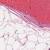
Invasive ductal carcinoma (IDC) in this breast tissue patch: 0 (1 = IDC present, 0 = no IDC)